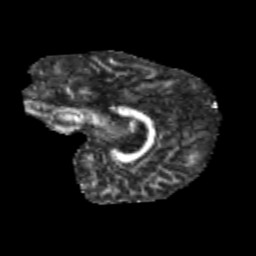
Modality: FA
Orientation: sagittal
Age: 12
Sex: male
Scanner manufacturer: siemens
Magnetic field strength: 3 T
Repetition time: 3.8 s
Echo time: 0.07 s